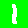
Digit: 1